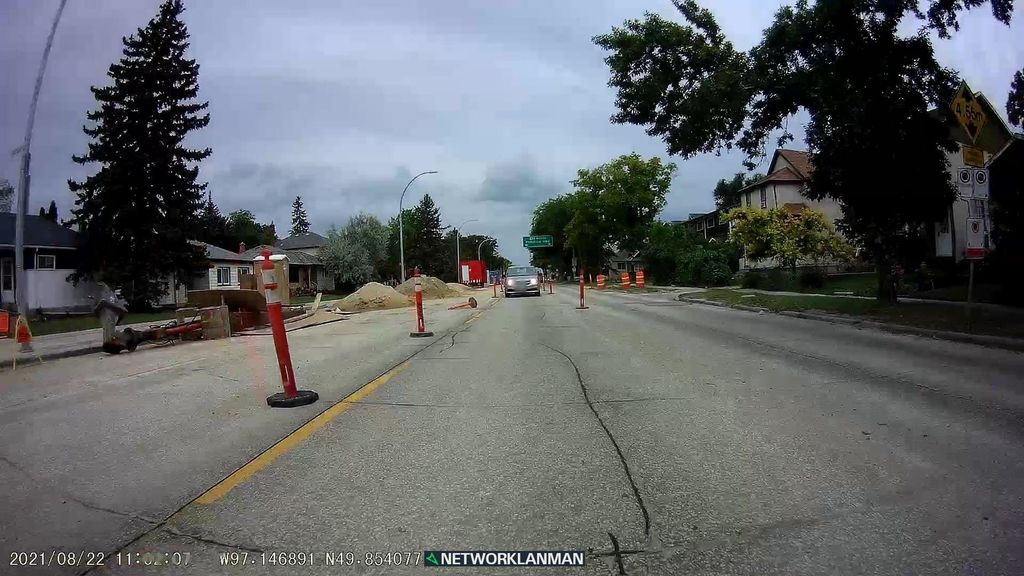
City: winnipeg